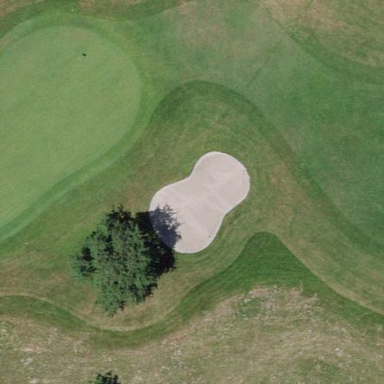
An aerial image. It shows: Golf bunker.